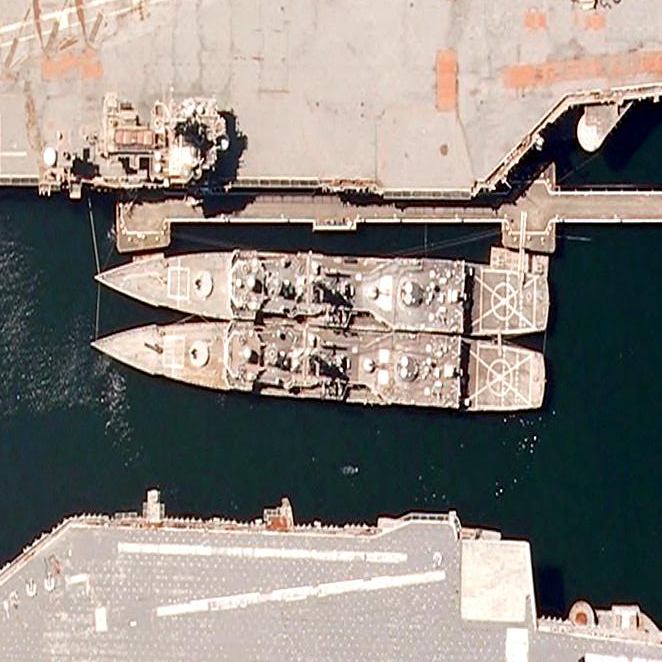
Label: cruiser